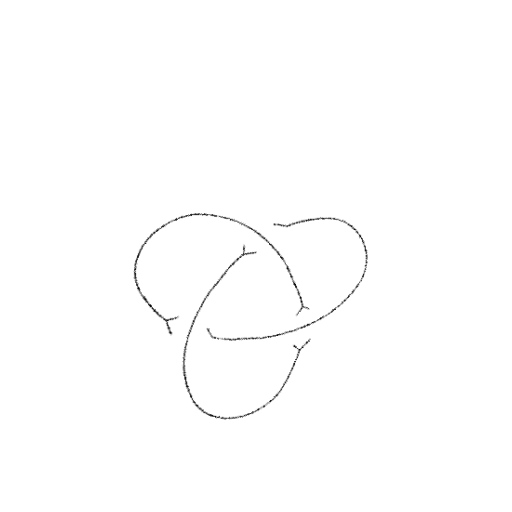
Crossing number: 3